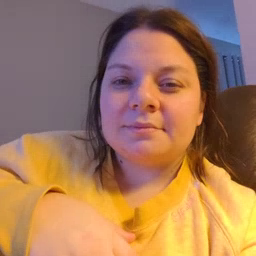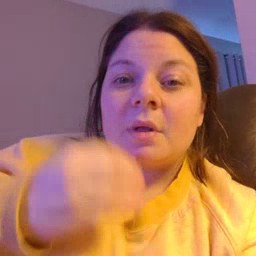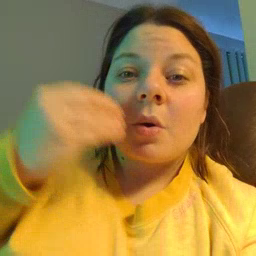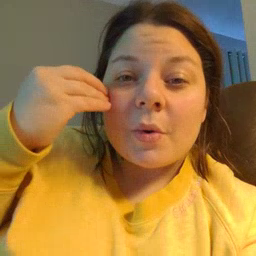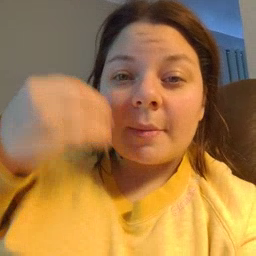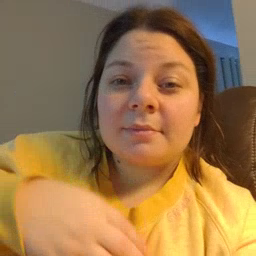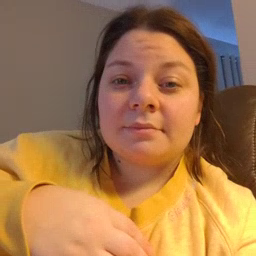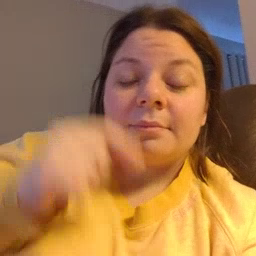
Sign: home